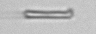
Label: fiber